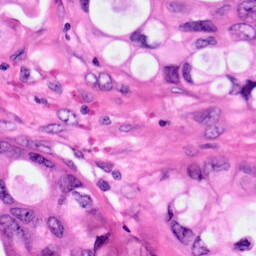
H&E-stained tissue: Pancreatic